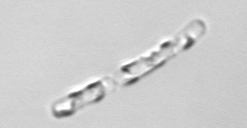
Label: Guinardia_striata